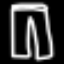
Label: pants